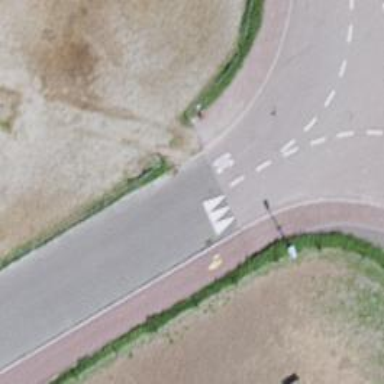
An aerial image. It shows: Unmarked crossing on footway.